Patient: sex M, age 64
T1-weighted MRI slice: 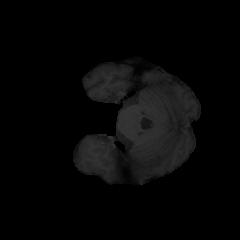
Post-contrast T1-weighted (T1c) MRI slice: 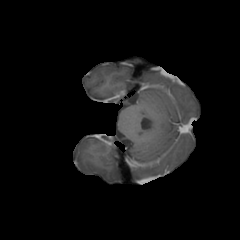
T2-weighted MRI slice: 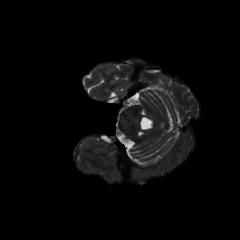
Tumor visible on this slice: no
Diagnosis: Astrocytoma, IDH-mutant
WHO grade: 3